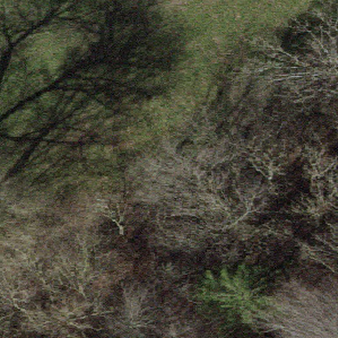
Label: other